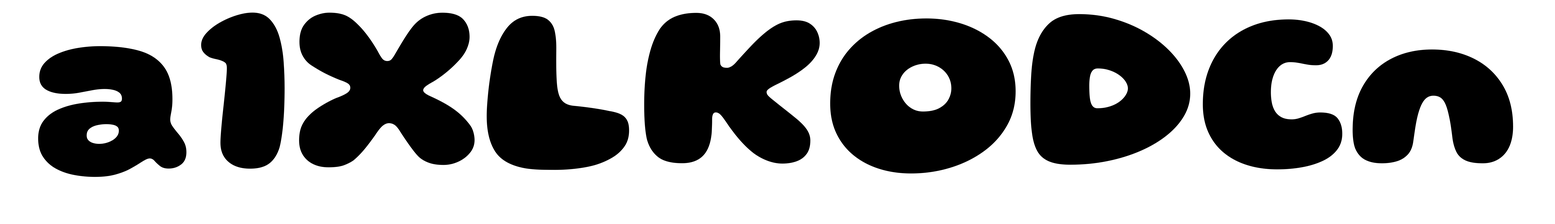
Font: Gluten_ExtraBold